Question: I have tried to use this <URL> and when I clicked finished, I have noticed that the src was empty, screenshot below: The facebook project in my folder is complete, so my question do I need to manually copy all the files to the folder? And why was this empty?

Edited:
I'm using Eclipse Indigo and Android ADT Version 18.
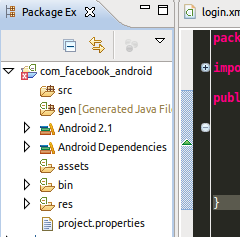
Answer: After you have created your project with empty folders do the following:
1) Right Click on the project
2) Click Import
3) General > File System
4) Select the "facebook" folder that is inside the downloaded package
5) Check mark the facebook option
6) Finish
This will import all the files that are part of the facebook project.